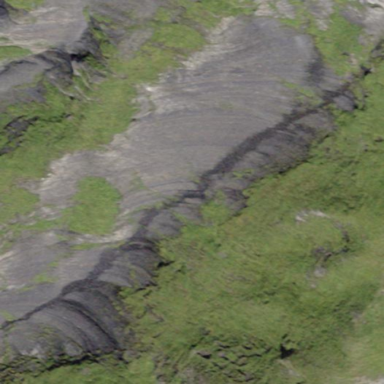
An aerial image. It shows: Natural scree.